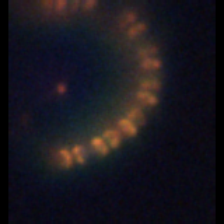
Taxon: Chaetoceros
Group: Diatoms